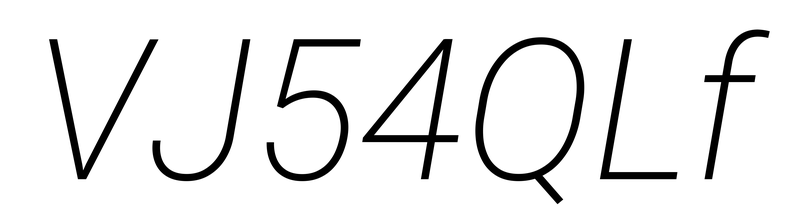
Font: Roboto-Italic_ExtraLight_Italic